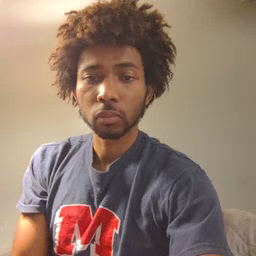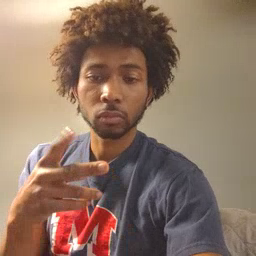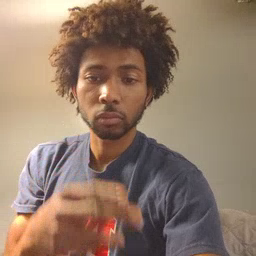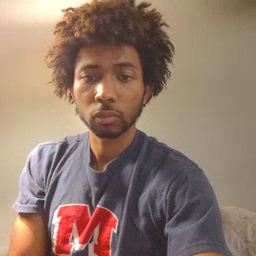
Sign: cut